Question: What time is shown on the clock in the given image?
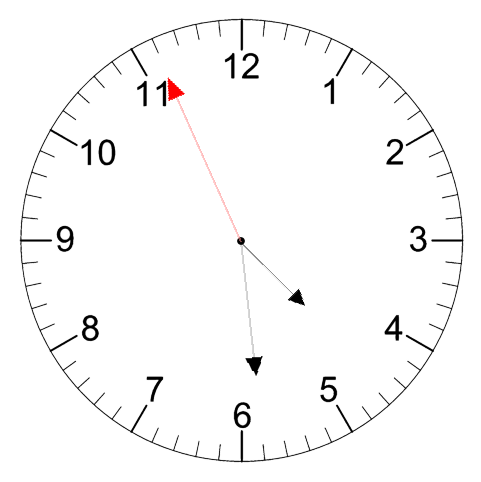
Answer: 04:28:56